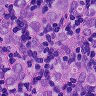
Metastatic tissue present: yes